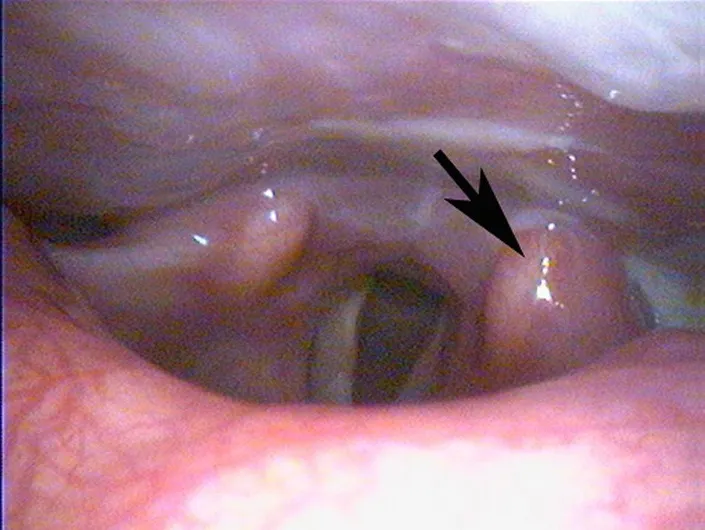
laryngoscopy showing the resolution of the left cricoarytenoid joint arthritis after treatment with steroids.
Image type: endoscopy (airway_endoscopy)